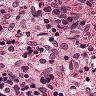
Metastatic tissue present: no